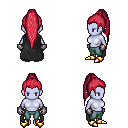
a pixel art fantasy rpg character, female body template, dark elf, purple skin, black cape, teal pants, ruby red extra-long topknot hairstyle, metal gloves, gold boots, four views (front, back, left, right), 2x2 character sprite sheet, small pixel art, hard edges, no anti-aliasing